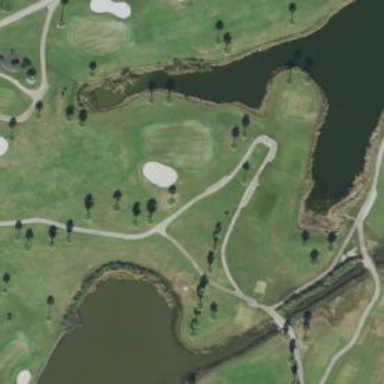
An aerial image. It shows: Path for both road and golf.